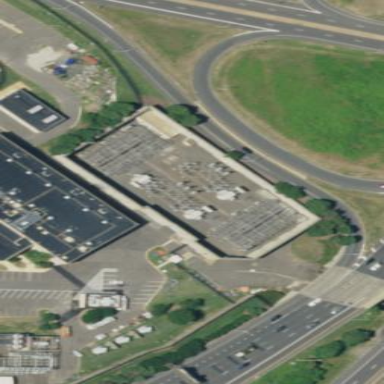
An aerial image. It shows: Substation behind wall.